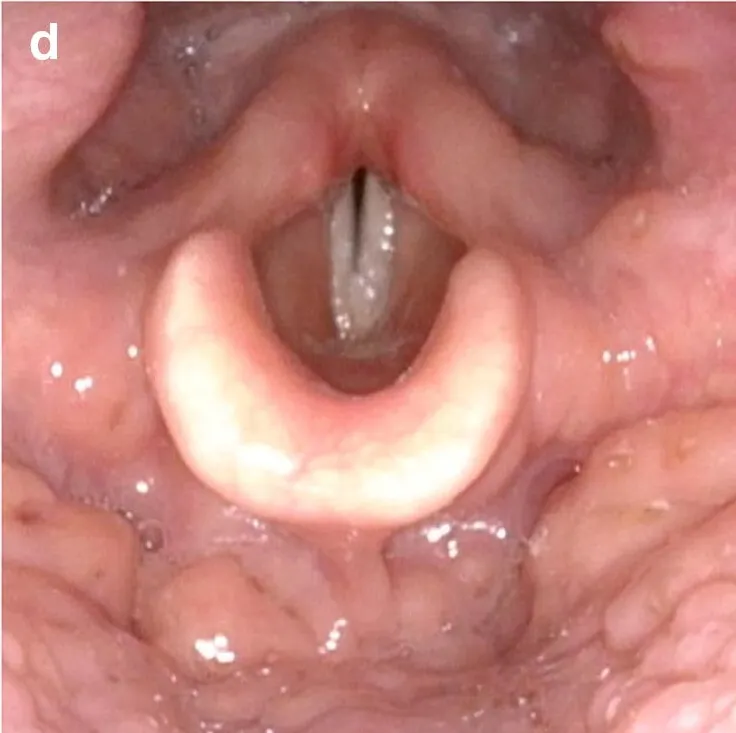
Seven months after rituximab treatment, the patient was free of symptoms (d).
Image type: endoscopy (airway_endoscopy)